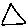
Label: triangle